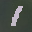
Label: 1